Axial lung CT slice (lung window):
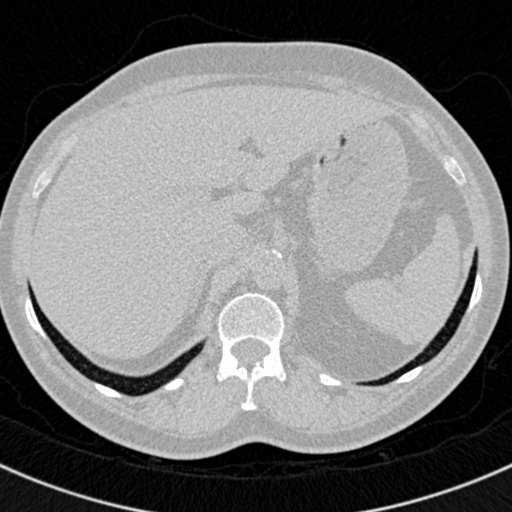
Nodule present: no